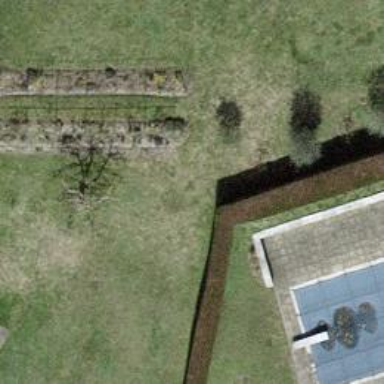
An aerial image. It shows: Hedge acting as barrier.